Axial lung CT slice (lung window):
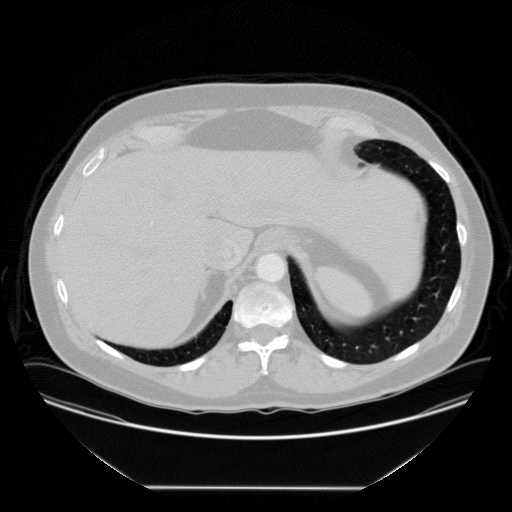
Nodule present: no